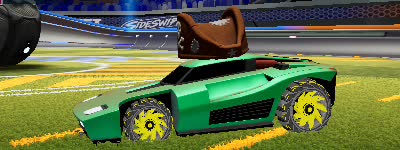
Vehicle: breakout